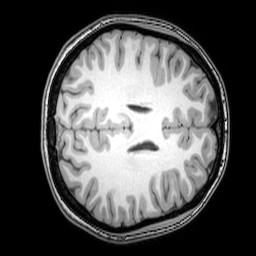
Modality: T1w
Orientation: axial
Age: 20
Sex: female
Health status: healthy
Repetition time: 0.081 s
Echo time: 0.037 s